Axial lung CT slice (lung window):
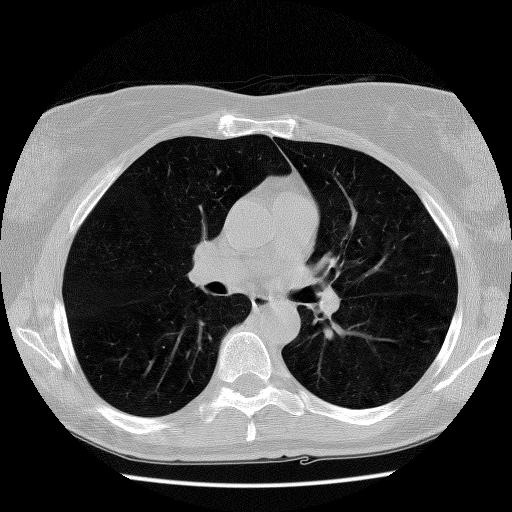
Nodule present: no